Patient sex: M
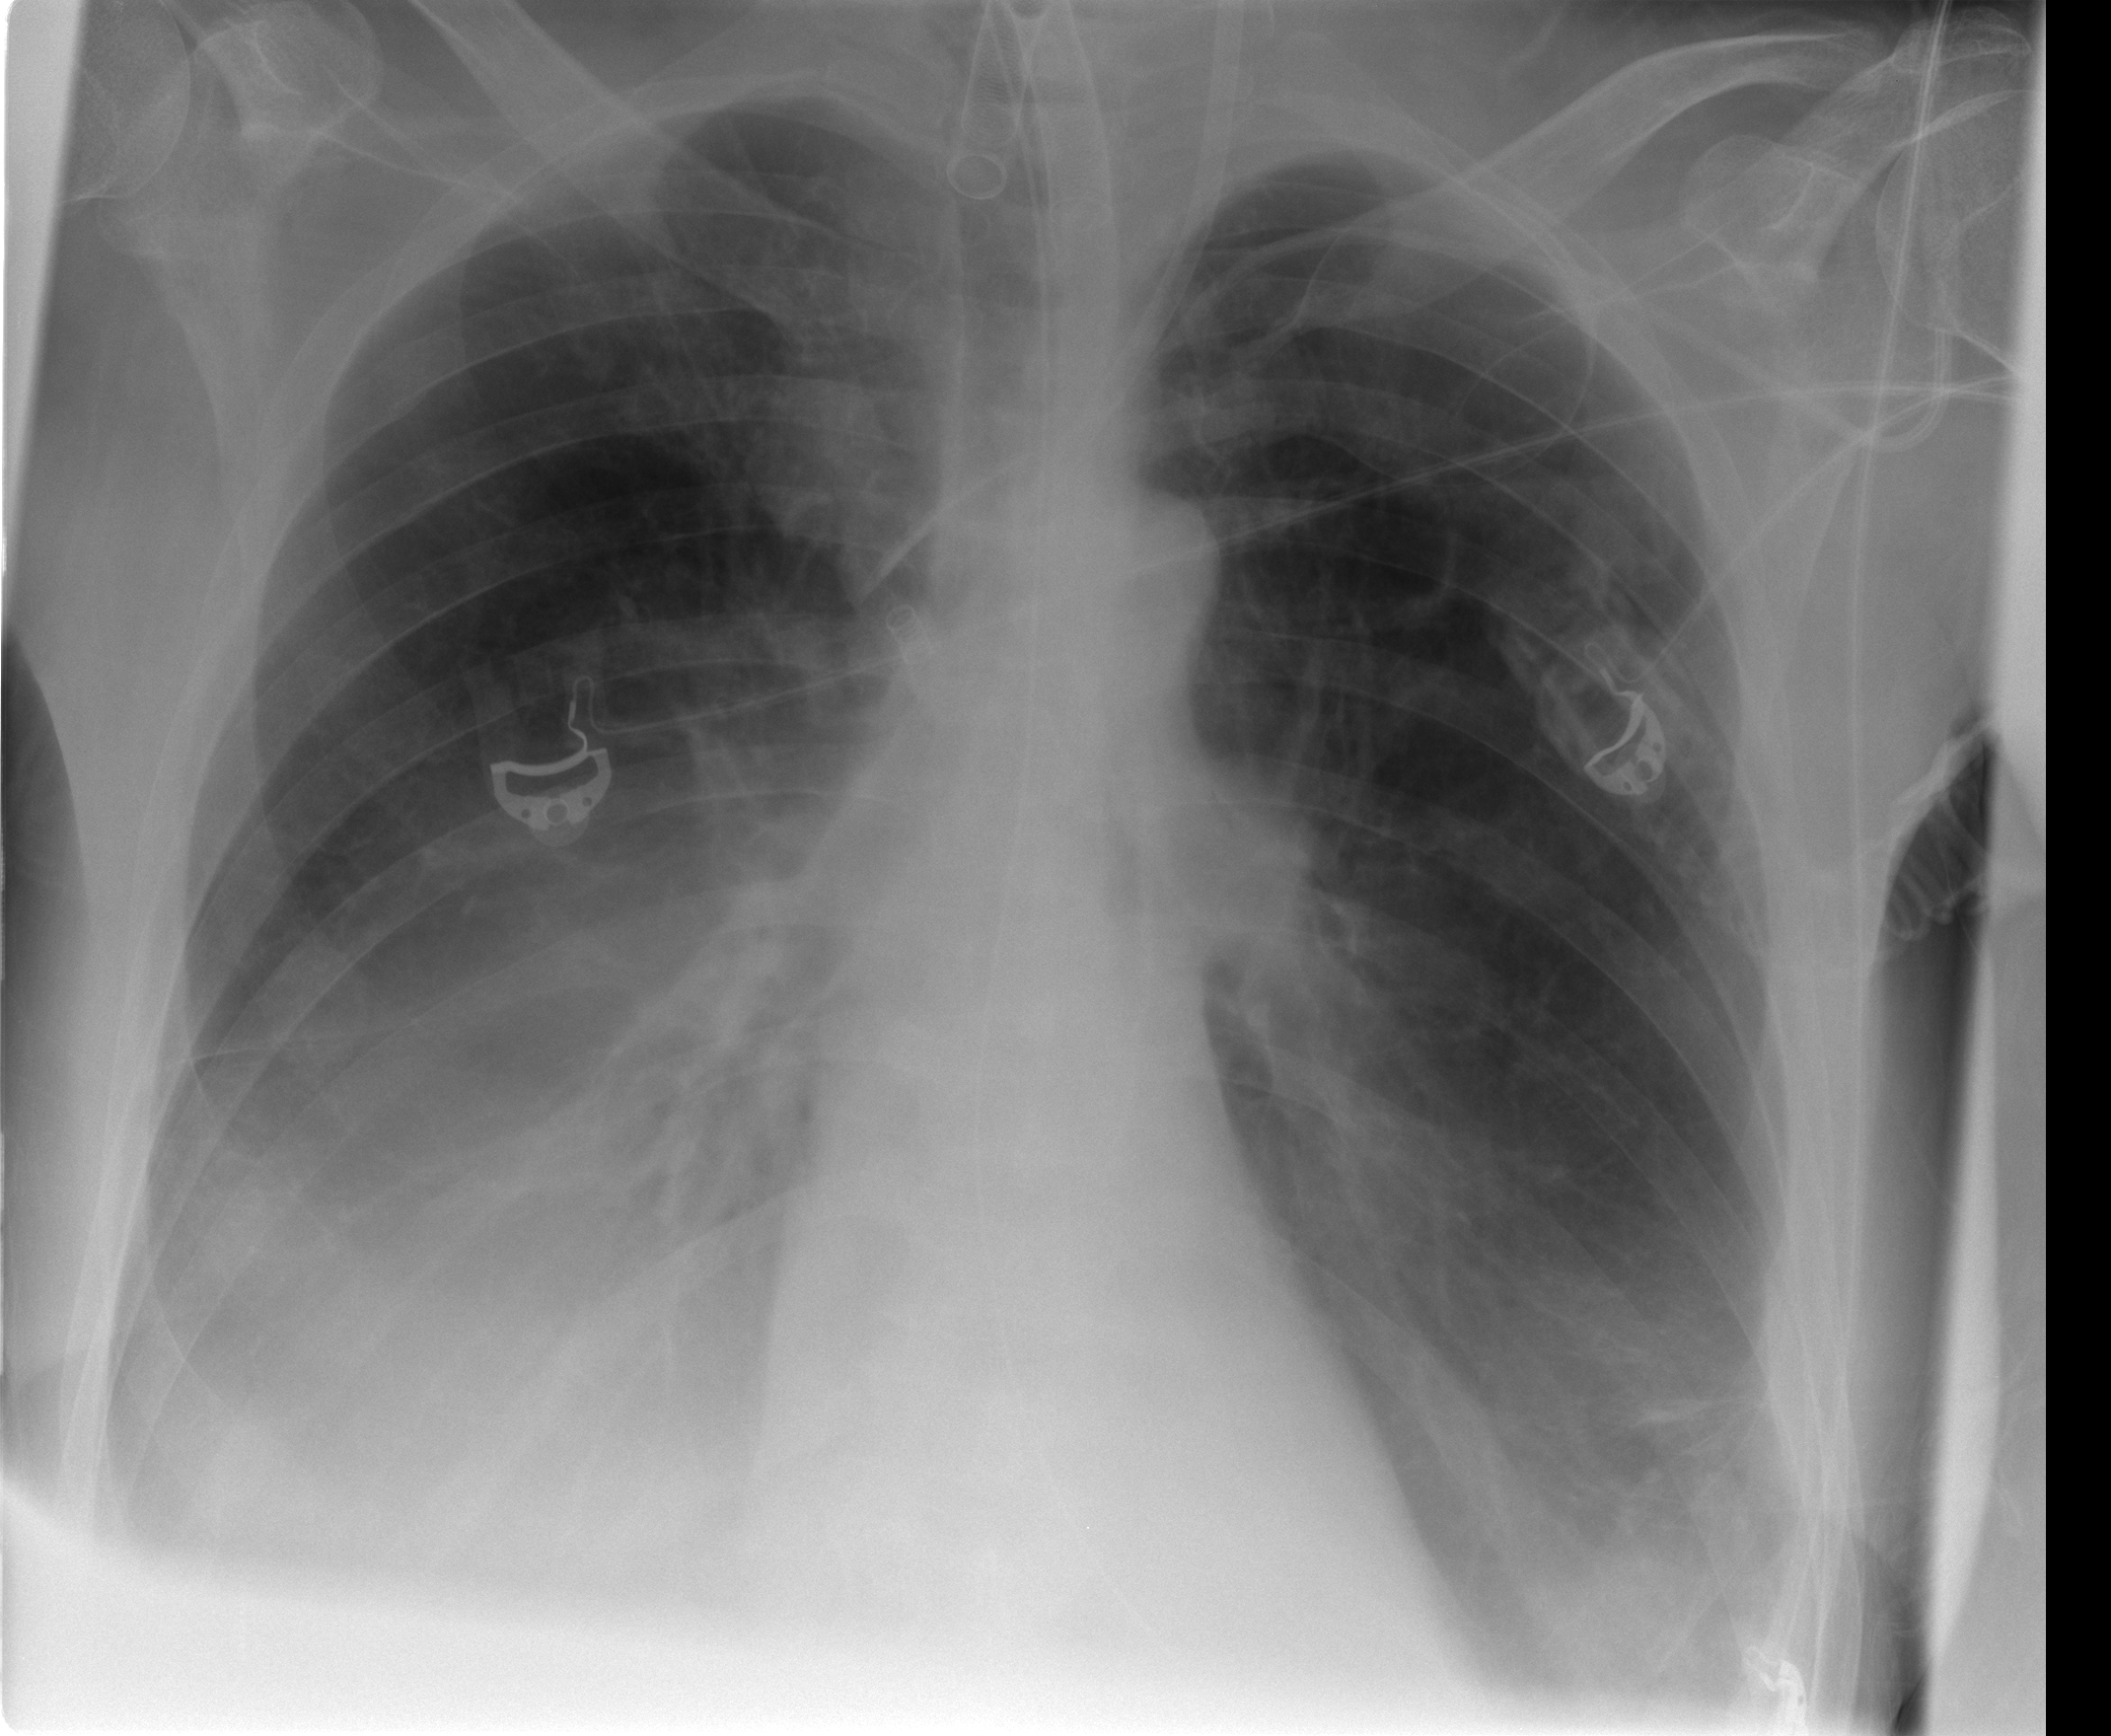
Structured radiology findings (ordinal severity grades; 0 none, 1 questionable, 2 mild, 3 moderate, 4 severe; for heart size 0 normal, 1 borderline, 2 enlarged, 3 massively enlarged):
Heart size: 0
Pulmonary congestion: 0
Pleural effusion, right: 3
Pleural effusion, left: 2
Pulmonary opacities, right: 0
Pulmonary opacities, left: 0
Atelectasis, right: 2
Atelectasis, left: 2